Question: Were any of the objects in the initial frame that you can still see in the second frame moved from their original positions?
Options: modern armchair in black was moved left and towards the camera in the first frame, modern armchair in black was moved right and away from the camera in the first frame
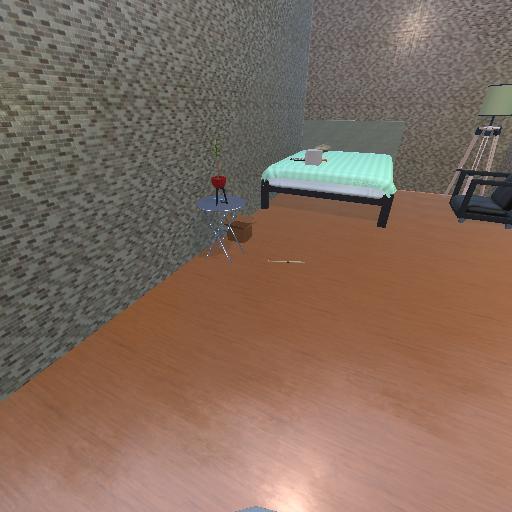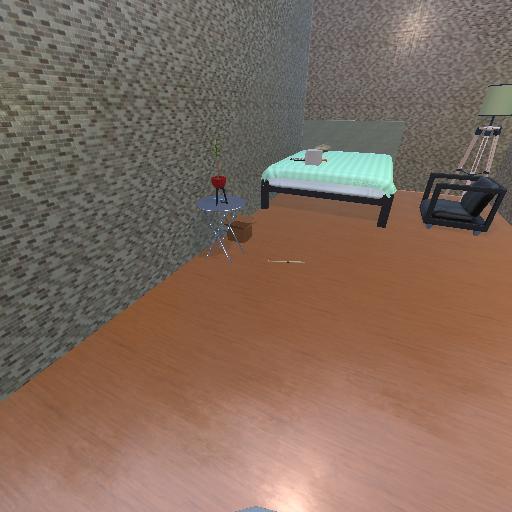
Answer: modern armchair in black was moved left and towards the camera in the first frame